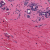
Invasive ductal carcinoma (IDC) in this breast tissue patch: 0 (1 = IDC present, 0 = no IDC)